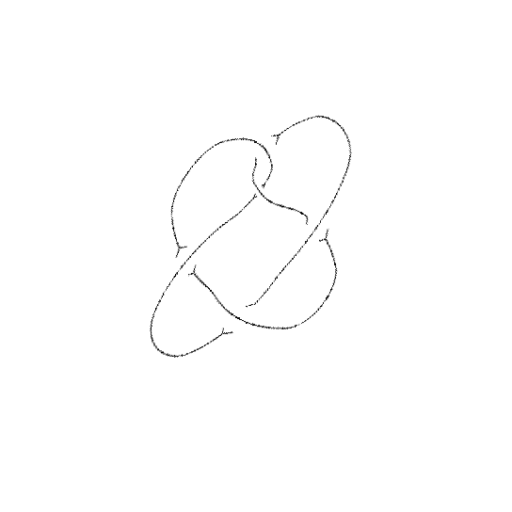
Crossing number: 5